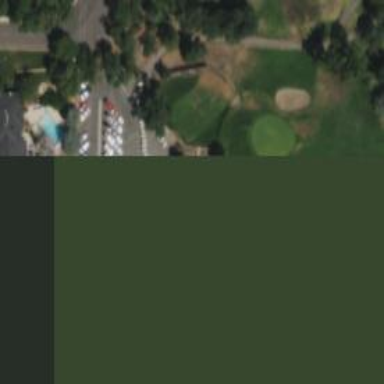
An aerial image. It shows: Path for golf carts.